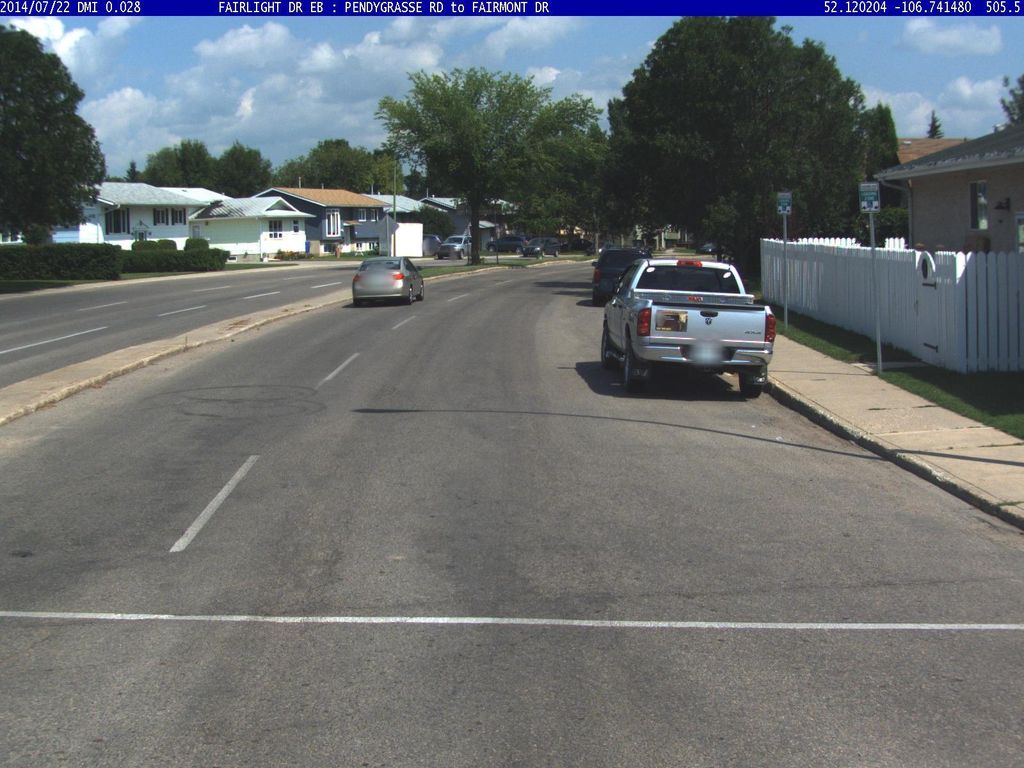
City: saskatoon